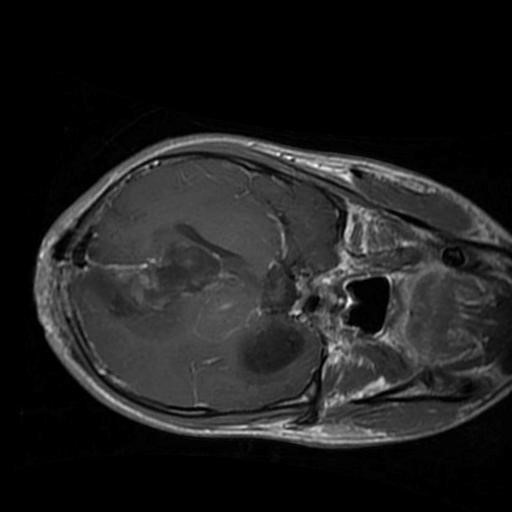
Label: brain_glioma